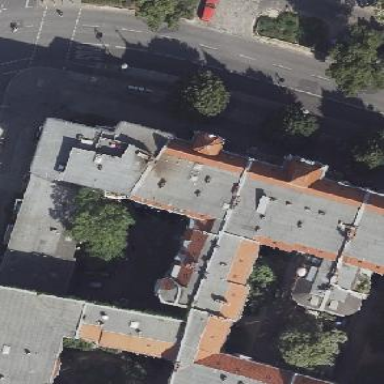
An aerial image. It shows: Gabled roof apartments building.